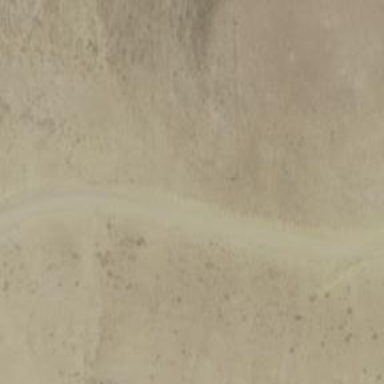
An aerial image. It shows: Unclassified road.